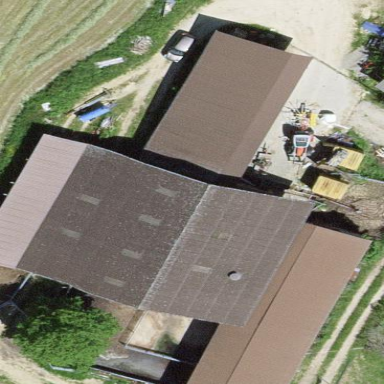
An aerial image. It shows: Farmyard area.